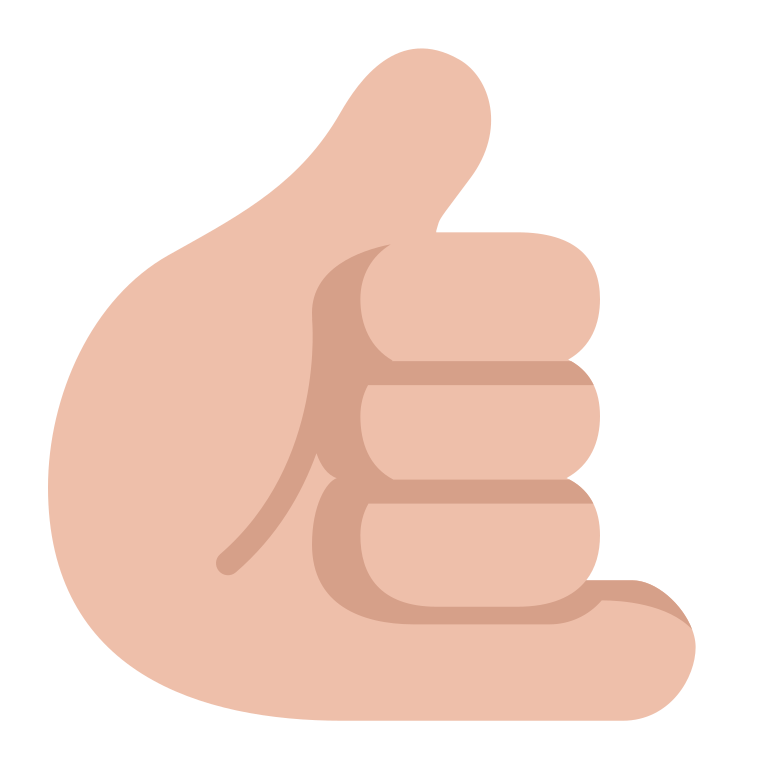
call me hand flat  light